Field crop: maize
Growth stage: 2
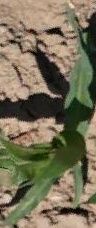
Species: maize